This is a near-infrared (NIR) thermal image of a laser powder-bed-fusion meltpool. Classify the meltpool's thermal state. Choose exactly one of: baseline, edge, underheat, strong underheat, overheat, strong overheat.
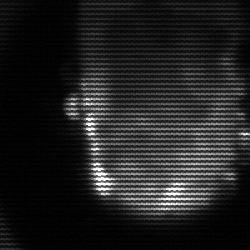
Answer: baseline